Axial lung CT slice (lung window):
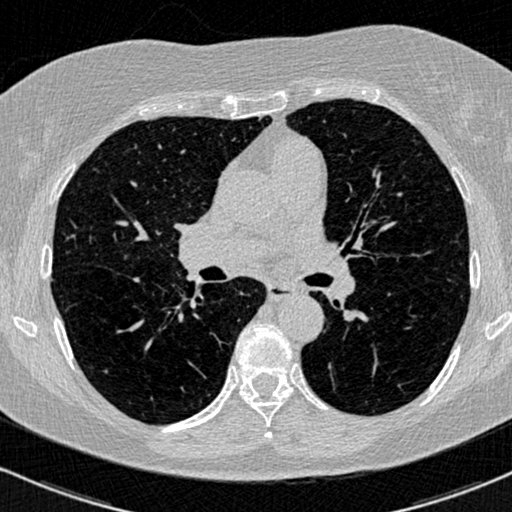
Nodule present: no